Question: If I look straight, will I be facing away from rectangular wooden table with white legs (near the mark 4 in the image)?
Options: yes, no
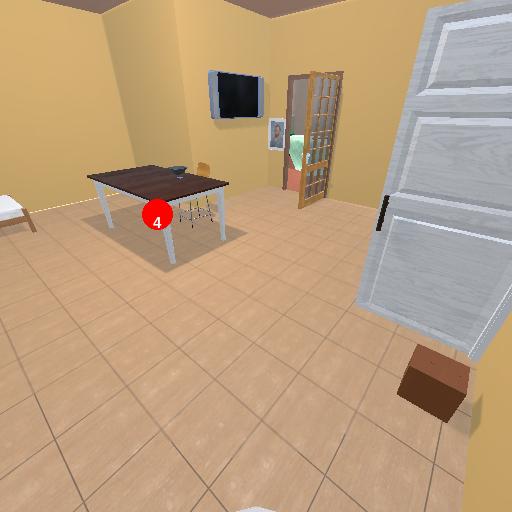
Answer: yes